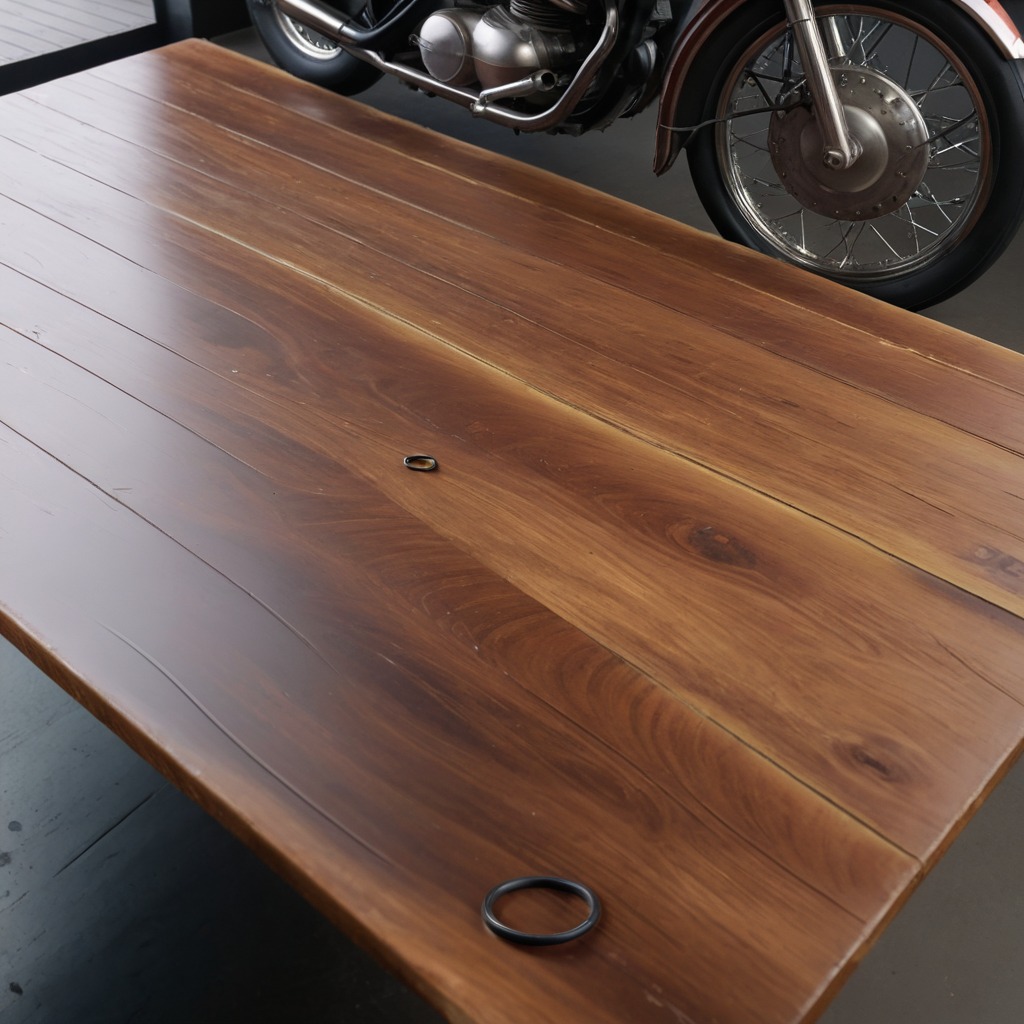
A rubber O-ring lies on an oil-spilled wooden table in a vintage motorcycle garage.